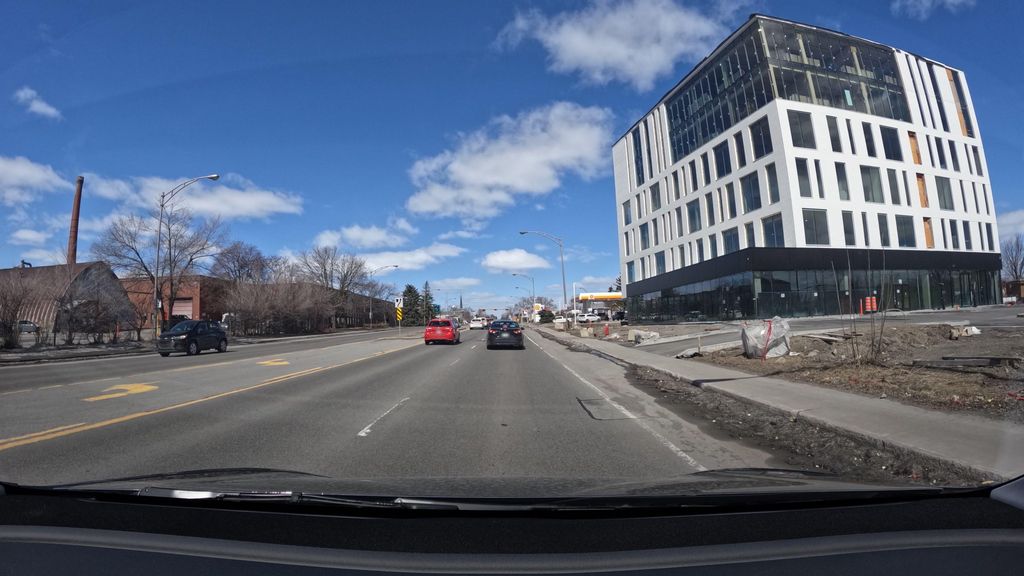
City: montreal